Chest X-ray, AP view. Patient: 49 years old, sex M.
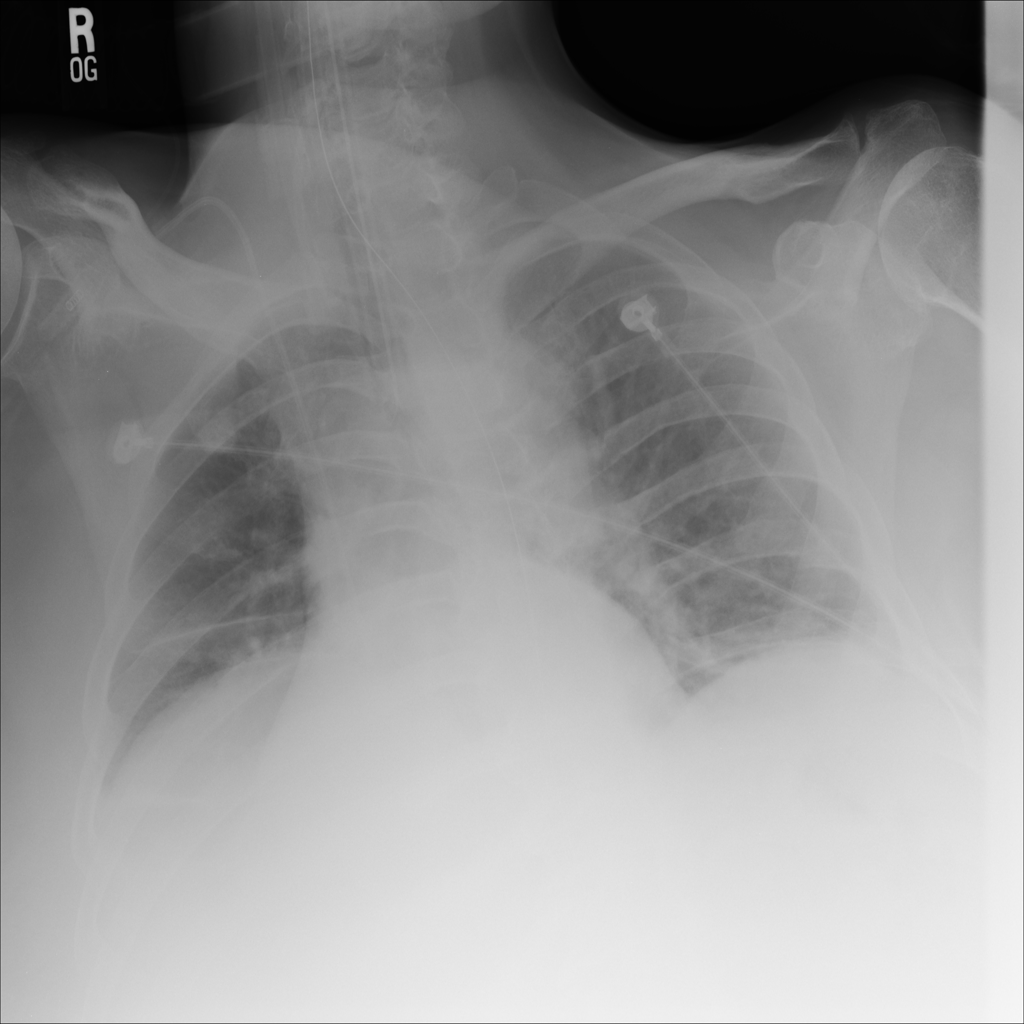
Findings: No Finding